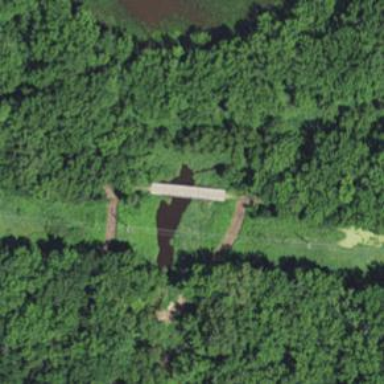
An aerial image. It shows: Track road with bridge.